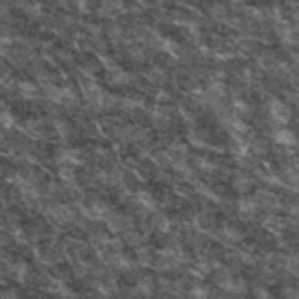
Label: frost